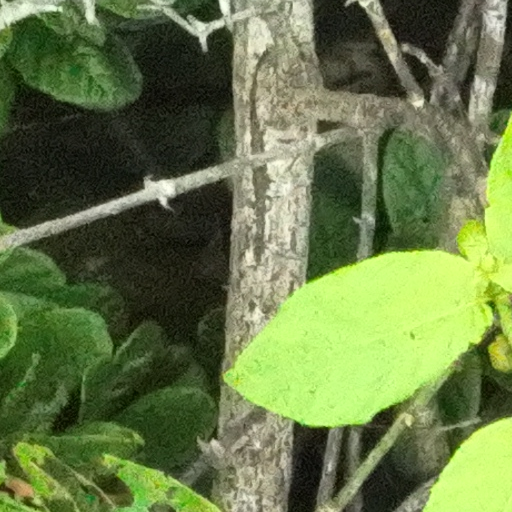
Species: Sloanea terniflora
GBIF accepted scientific name: Sloanea terniflora
Crown area (m\u00b2): 108.693